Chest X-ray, PA view. Patient: 53 years old, sex M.
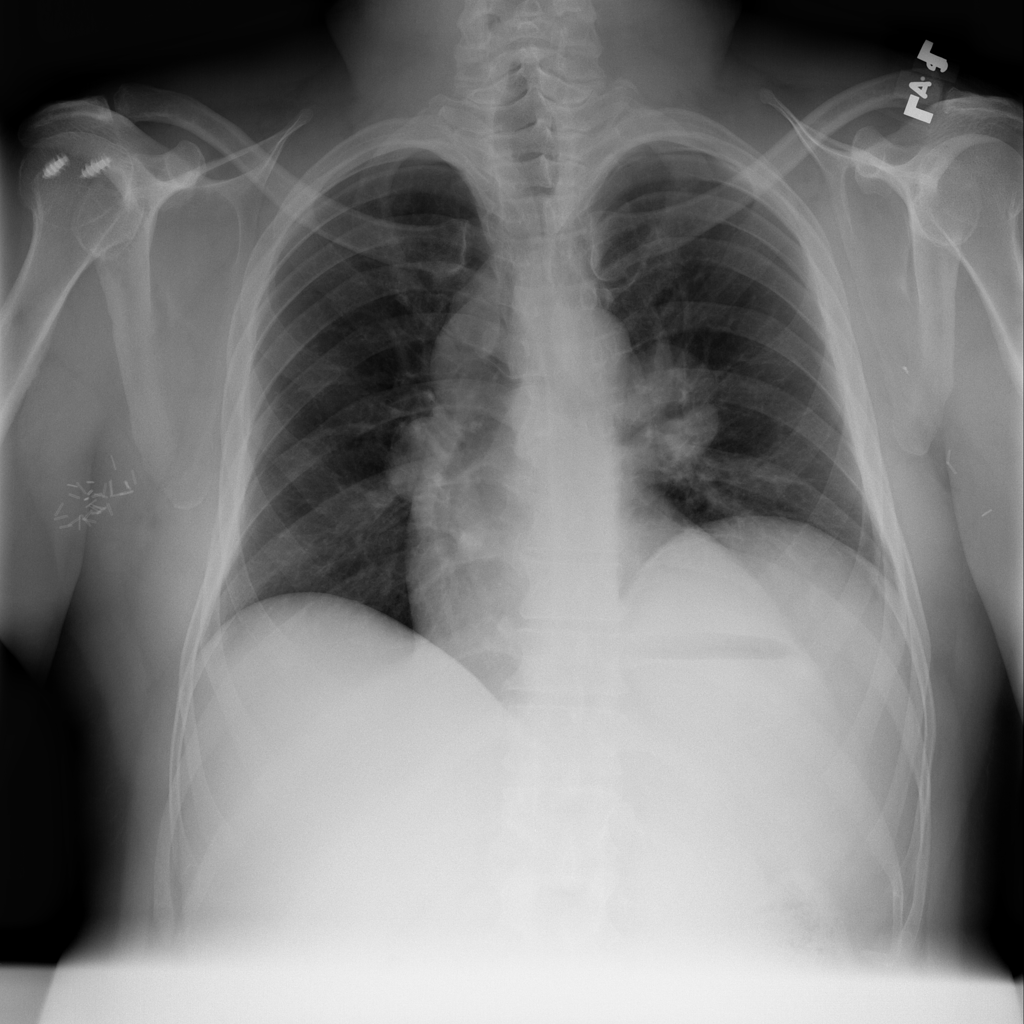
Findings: Mass